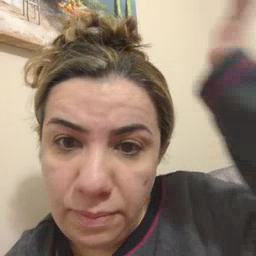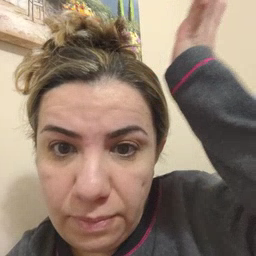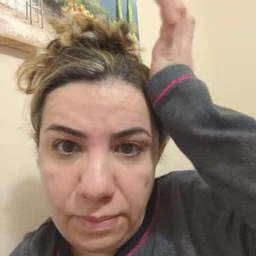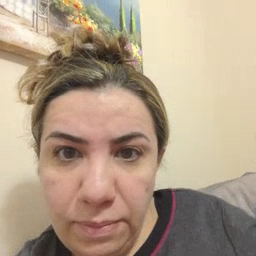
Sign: garbage